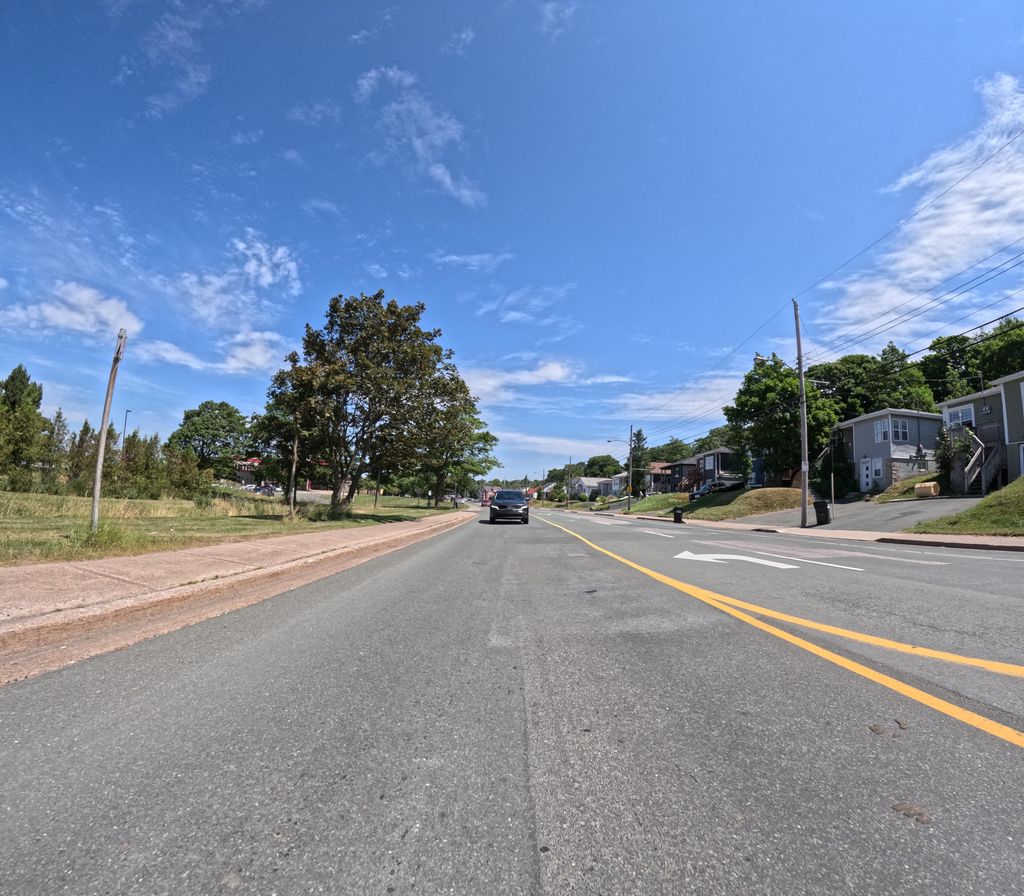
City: st_johns